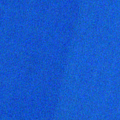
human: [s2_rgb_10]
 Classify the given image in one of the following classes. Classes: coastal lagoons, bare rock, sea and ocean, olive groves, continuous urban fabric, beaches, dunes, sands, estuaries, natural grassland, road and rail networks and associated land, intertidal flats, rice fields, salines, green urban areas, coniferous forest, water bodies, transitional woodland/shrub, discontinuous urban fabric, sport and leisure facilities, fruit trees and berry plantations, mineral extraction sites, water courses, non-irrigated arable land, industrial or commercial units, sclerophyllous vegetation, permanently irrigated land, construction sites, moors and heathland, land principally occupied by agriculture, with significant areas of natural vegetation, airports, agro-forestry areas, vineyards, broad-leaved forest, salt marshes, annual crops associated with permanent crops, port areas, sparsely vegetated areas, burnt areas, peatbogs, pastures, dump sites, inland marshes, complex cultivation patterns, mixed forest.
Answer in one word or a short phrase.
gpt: sea and ocean